Question: I want to find maximum number of pages (which is 20)
But it cant find the element. <URL>
---

Code:
'''
from functools import total_ordering
from pandas.core.base import DataError
from selenium import webdriver
from selenium.webdriver.common.keys import Keys
import csv
import time
from selenium import webdriver
from selenium.webdriver.common.by import By
import string
from csv import reader
import code
import pandas
from selenium.webdriver.support.wait import WebDriverWait
from selenium.webdriver.support import expected_conditions as EC
from selenium.webdriver.support.wait import WebDriverWait
from selenium.webdriver.common.by import By
driver=webdriver.Firefox()
driver.get("https://etherscan.io/token/0xB8c77482e45F1F44dE1745F52C74426C631bDD52#balances")
wait = WebDriverWait(driver,30)
num = wait.until(EC.element_to_be_clickable((By.XPATH,"//div[@class='d-inline-block']//*[@class=page-link text-nowrap]")))
print(num)
'''
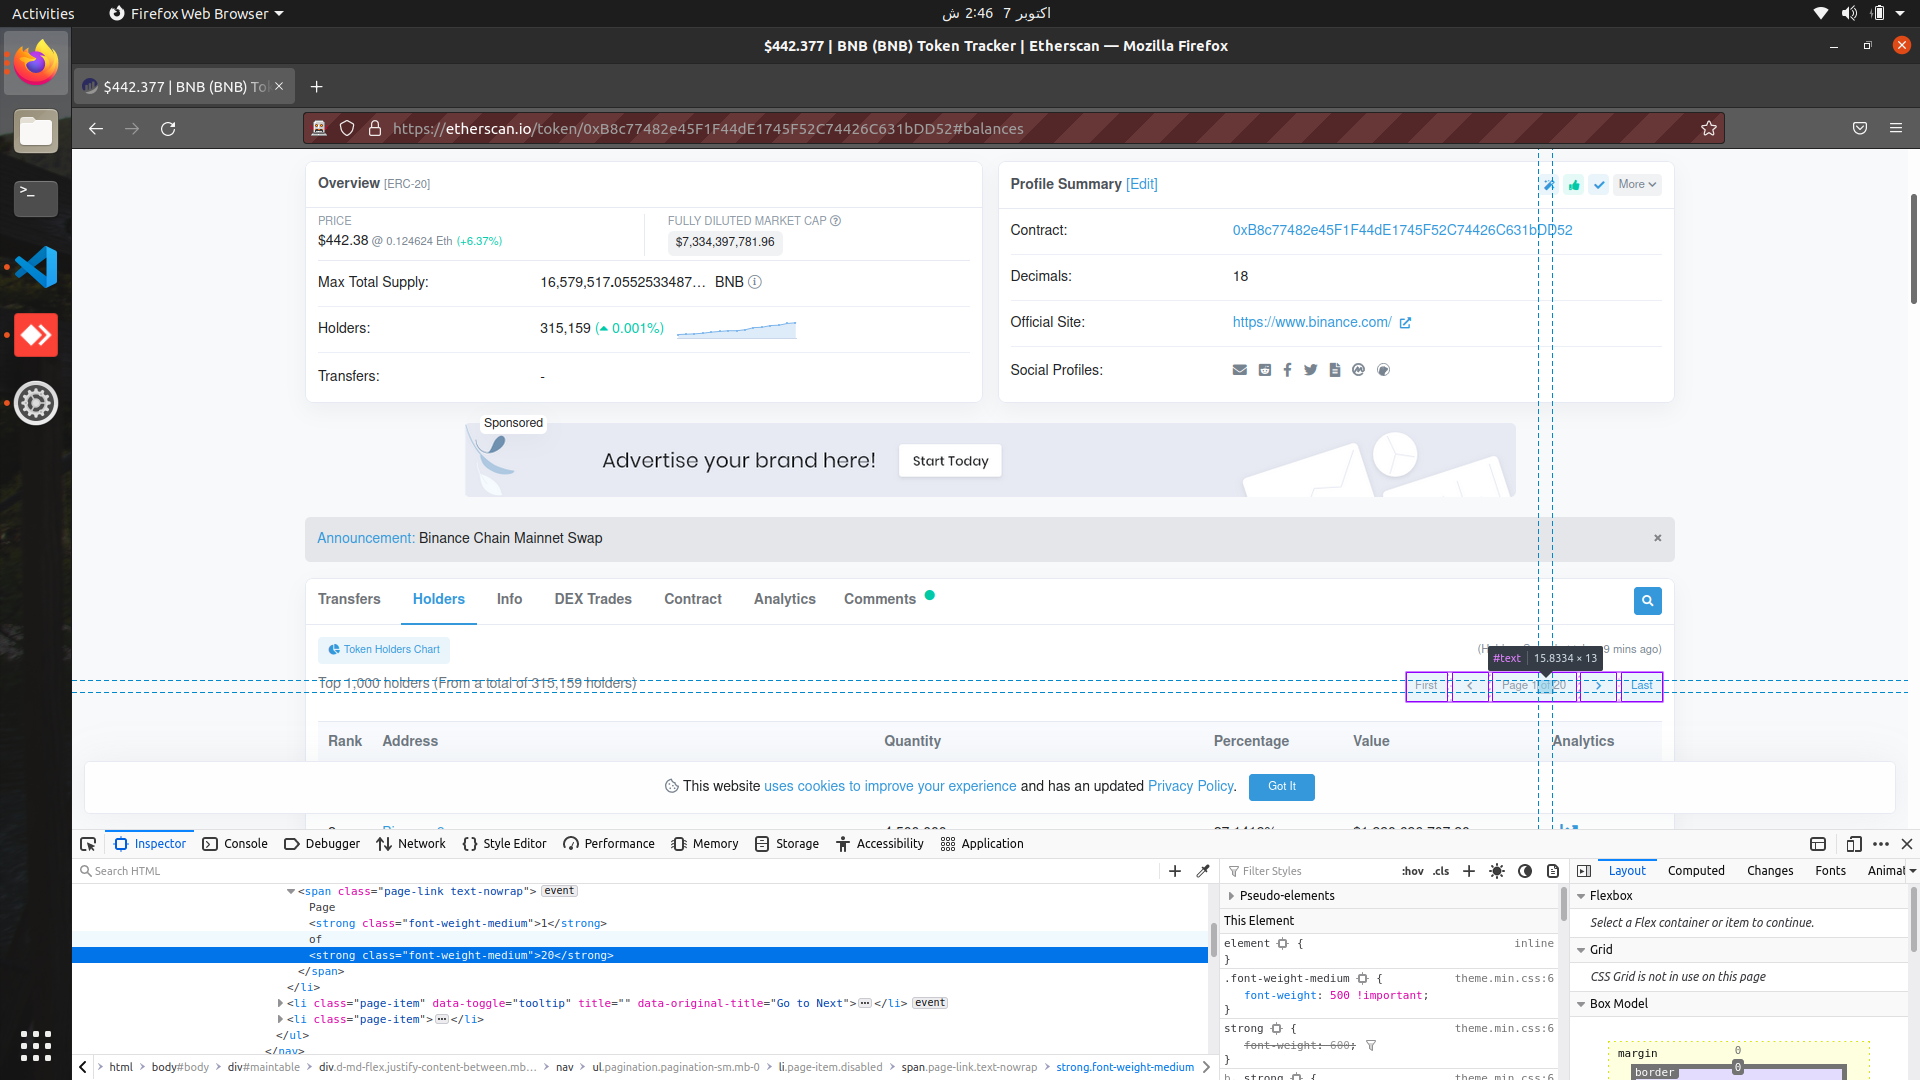
Answer: The desired element is in , so please switch to it before interaction.
The below code I have tried in :
'''
driver=webdriver.Firefox()
driver.maximize_window()
#driver.implicitly_wait(30)
wait = WebDriverWait(driver, 20)
driver.get("https://etherscan.io/token/0xB8c77482e45F1F44dE1745F52C74426C631bDD52#balances")
wait.until(EC.frame_to_be_available_and_switch_to_it((By.ID, "tokeholdersiframe")))
num = wait.until(EC.visibility_of_element_located((By.XPATH, "(//span[contains(@class,'page-link text-nowrap')]/strong)[2]")))
print(num.get_attribute('innerText'))
'''
'''
from selenium.webdriver.support.ui import WebDriverWait
from selenium.webdriver.common.by import By
from selenium.webdriver.support import expected_conditions as EC
'''
In case you want to print 1 of 20, please use below xpath
'''
//span[contains(@class,'page-link text-nowrap')]
'''